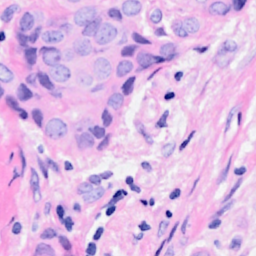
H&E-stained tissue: Breast